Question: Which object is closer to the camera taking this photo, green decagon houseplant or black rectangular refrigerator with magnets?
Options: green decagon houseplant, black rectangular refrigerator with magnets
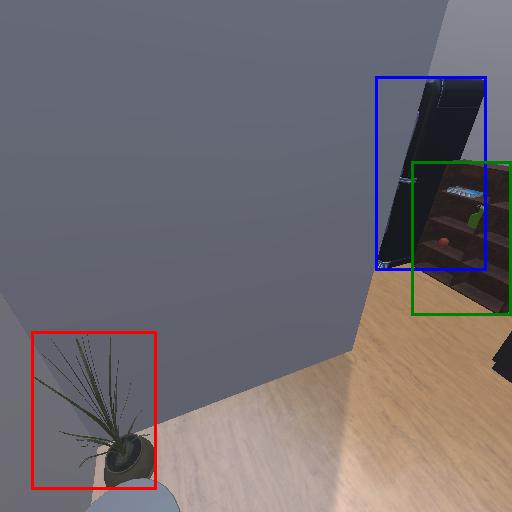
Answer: green decagon houseplant